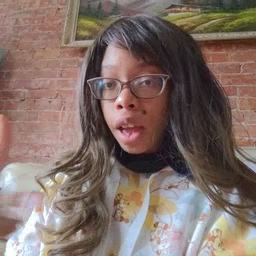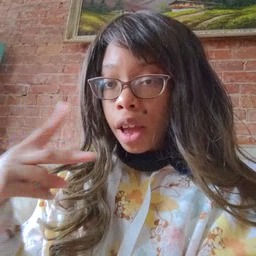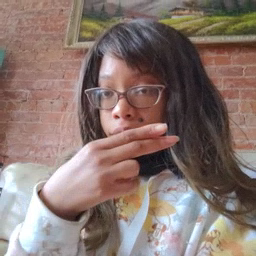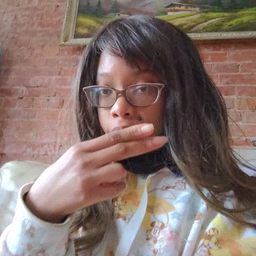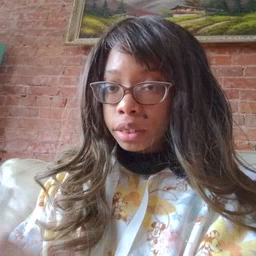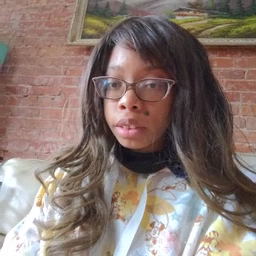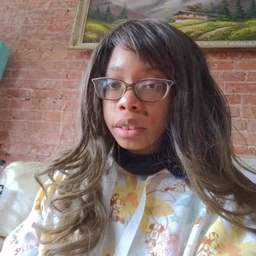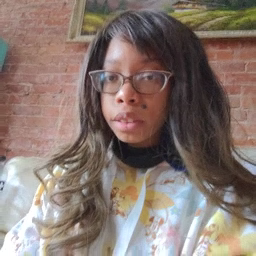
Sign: cut